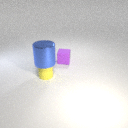
small purple rubber cube to the right of small yellow rubber cylinder